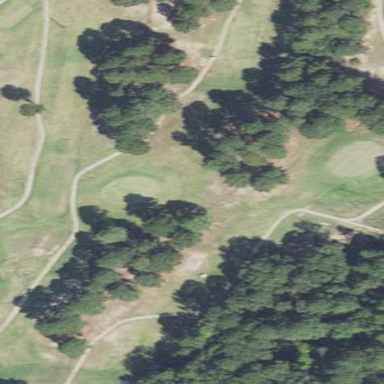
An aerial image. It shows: Scenic golf fairway.